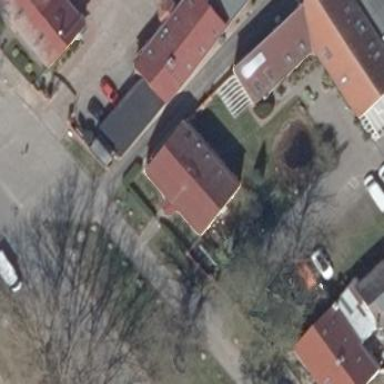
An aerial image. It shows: Detached building.